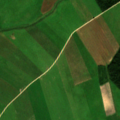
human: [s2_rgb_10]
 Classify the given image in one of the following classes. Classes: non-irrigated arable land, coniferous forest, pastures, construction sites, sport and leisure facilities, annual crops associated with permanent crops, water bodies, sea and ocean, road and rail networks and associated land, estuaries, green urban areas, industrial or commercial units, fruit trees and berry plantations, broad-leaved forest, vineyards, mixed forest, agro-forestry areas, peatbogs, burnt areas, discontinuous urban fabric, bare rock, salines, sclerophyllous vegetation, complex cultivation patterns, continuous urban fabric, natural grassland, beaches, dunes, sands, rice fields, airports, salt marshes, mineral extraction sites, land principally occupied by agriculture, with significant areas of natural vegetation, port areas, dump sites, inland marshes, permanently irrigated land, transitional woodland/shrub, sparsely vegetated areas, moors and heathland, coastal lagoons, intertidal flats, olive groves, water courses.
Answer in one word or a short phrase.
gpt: non-irrigated arable land, pastures, mixed forest